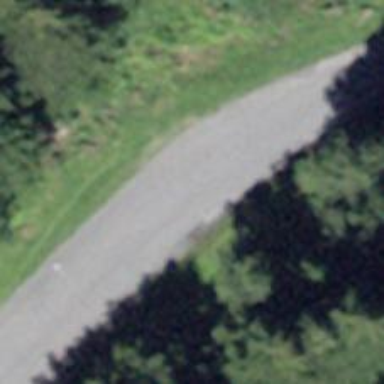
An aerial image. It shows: Unclassified road leading to intermediate downhill trail.